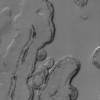
Label: not_dusty